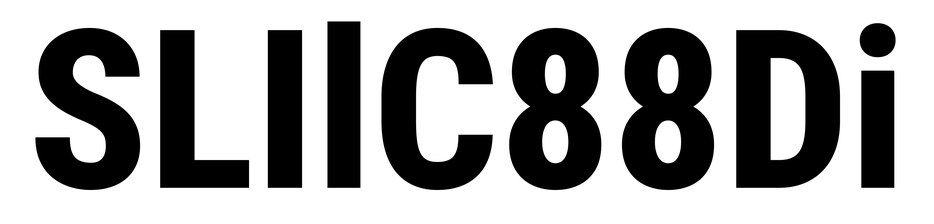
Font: Roboto_Condensed_ExtraBold